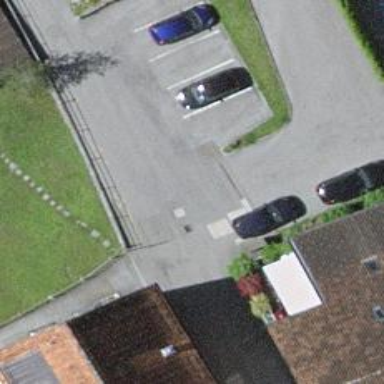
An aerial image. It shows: Asphalt road in residential area.